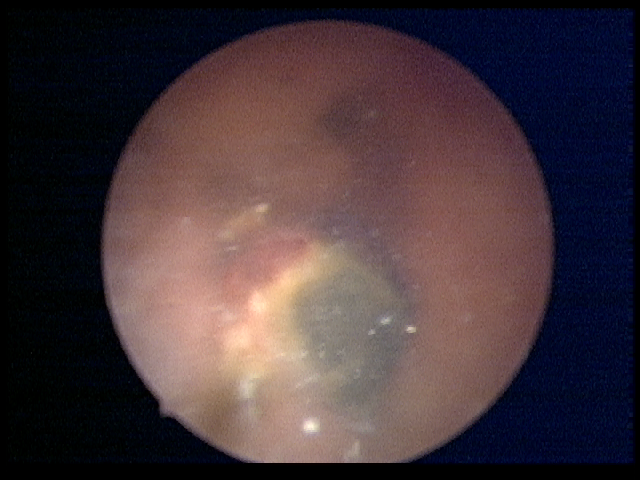
Modality: WLC
Class: Malignant
Subclass: LowGradePapillary
Lesion: Multifocal
Multifocal: 2 to 7
Stage: Ta
Morphology: Papillary
Bladder cancer association: Yes